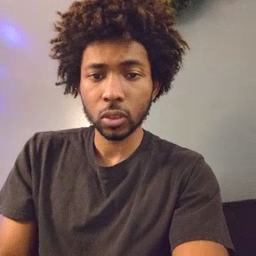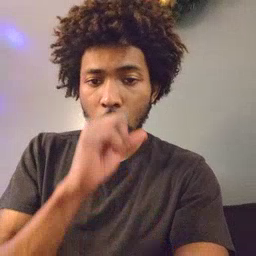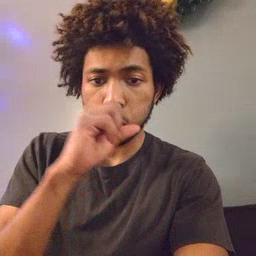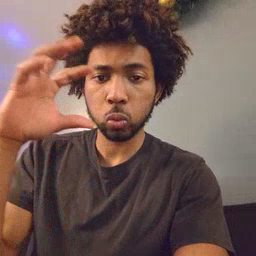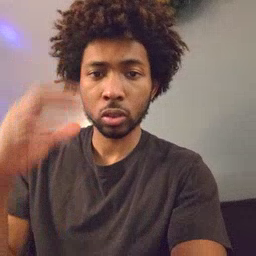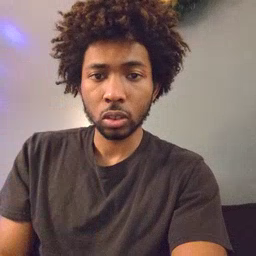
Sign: balloon